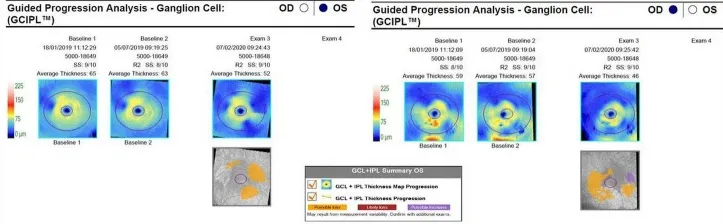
Ganglion cell and internal plexiform layer change during the observation period showing thinning in both eyes.
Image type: pathology (immunostaining)